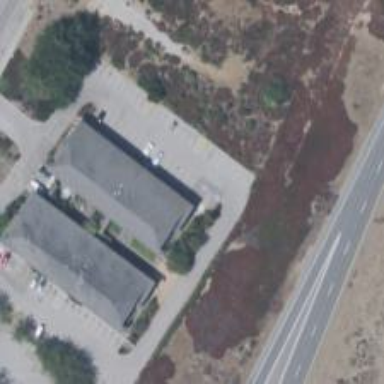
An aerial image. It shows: Building that is motel.